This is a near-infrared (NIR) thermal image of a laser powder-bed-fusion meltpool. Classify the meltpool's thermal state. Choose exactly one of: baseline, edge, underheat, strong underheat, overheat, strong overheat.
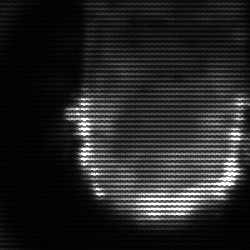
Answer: baseline